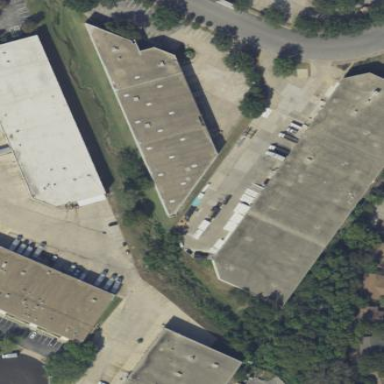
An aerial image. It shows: Commercial building.